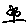
Label: flower